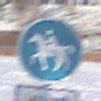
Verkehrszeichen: Reitweg
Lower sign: BesondereFahrzeugeUndTransportgueter8
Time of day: MorningAfternoon
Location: Outdoor (Nature)
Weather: PartlyCloudy
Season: Winter
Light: Natural